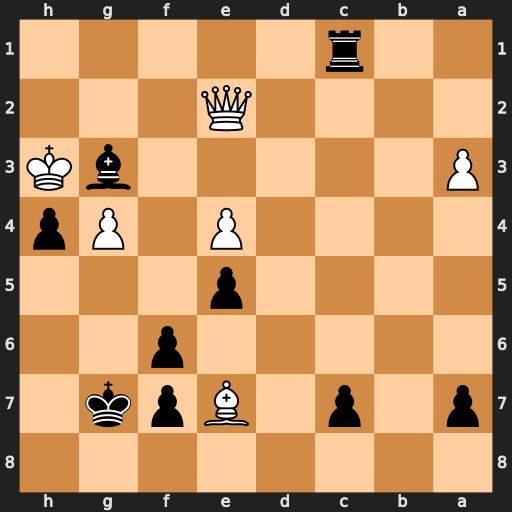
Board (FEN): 8/p1p1Bpk1/5p2/4p3/4P1Pp/P5bK/4Q3/2r5
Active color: b
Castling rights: -
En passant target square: -
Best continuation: Rh1+ Kg2 Rh2+ Kf3 Rxe2